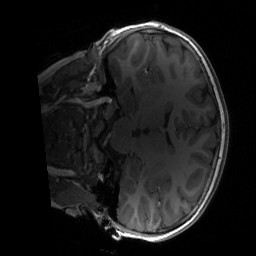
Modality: T1w
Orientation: coronal
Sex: male
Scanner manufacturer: siemens
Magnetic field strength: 3 T
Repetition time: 1.9 s
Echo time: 0.00243 s